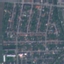
Land use / land cover class: Residential